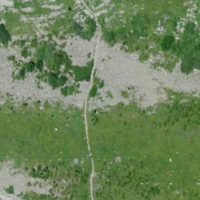
EUNIS habitat code: 31
Species observed at this site:
Achillea erba-rotta